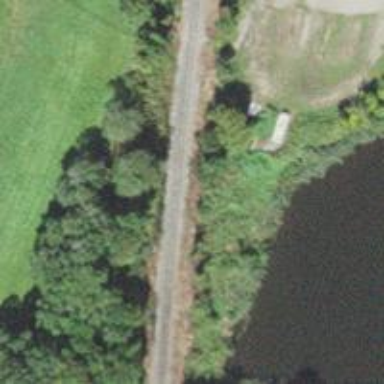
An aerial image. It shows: Disused railway spur service.